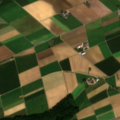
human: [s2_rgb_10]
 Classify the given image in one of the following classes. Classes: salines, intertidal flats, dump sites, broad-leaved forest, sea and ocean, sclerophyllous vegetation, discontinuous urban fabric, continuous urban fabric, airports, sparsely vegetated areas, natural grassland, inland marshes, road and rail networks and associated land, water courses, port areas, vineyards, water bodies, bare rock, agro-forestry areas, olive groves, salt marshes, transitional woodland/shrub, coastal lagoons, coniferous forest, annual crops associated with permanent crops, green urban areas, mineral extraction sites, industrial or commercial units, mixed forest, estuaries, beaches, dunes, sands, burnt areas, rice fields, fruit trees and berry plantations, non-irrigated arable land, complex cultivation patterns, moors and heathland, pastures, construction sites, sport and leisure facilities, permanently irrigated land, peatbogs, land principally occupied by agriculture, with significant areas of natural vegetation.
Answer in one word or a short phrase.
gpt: discontinuous urban fabric, non-irrigated arable land